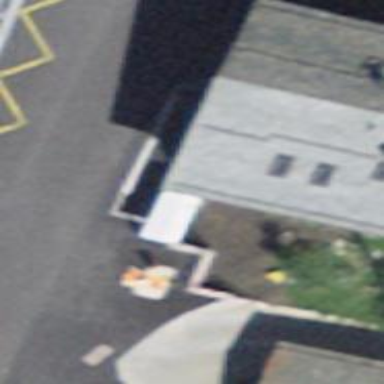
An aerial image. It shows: Post box.